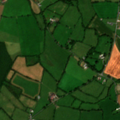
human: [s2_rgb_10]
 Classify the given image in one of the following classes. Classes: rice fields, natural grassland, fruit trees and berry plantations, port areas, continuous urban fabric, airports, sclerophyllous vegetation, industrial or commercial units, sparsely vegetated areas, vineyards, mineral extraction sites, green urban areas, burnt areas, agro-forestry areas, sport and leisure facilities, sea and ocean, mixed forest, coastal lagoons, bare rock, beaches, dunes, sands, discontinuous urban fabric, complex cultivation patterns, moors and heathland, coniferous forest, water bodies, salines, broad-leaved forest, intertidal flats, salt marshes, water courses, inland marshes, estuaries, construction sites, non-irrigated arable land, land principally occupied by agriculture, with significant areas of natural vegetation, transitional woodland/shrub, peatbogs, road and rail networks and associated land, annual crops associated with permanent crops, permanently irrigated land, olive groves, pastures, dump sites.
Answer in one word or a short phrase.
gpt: non-irrigated arable land, pastures